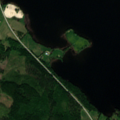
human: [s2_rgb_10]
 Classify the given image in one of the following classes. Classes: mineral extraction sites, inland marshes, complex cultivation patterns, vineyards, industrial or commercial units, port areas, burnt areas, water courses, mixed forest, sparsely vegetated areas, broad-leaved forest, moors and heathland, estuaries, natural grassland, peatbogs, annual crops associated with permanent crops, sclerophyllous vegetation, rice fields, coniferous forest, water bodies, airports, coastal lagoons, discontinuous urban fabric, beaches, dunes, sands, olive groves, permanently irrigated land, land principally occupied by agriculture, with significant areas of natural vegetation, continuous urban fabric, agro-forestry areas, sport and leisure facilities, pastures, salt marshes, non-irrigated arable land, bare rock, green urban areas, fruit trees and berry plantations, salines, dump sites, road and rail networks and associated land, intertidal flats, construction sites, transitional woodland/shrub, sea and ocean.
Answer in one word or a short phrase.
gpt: land principally occupied by agriculture, with significant areas of natural vegetation, mixed forest, water bodies